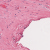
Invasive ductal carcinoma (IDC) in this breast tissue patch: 0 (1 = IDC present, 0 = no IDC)